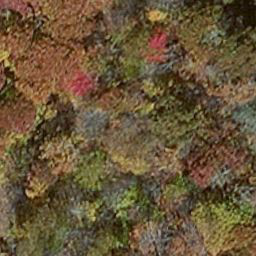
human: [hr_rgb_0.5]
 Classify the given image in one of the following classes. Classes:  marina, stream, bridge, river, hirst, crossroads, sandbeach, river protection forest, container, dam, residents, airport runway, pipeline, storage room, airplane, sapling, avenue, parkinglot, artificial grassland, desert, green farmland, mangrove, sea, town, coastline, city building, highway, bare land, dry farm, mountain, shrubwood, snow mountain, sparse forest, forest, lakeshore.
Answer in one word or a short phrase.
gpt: mangrove